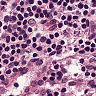
Metastatic tissue present: no